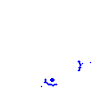
Particle: kaon